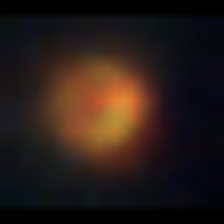
Taxon: NanoPlankton
Group: Other